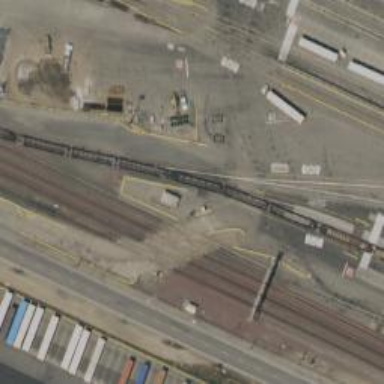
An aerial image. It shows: Yard meant for services.